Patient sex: M
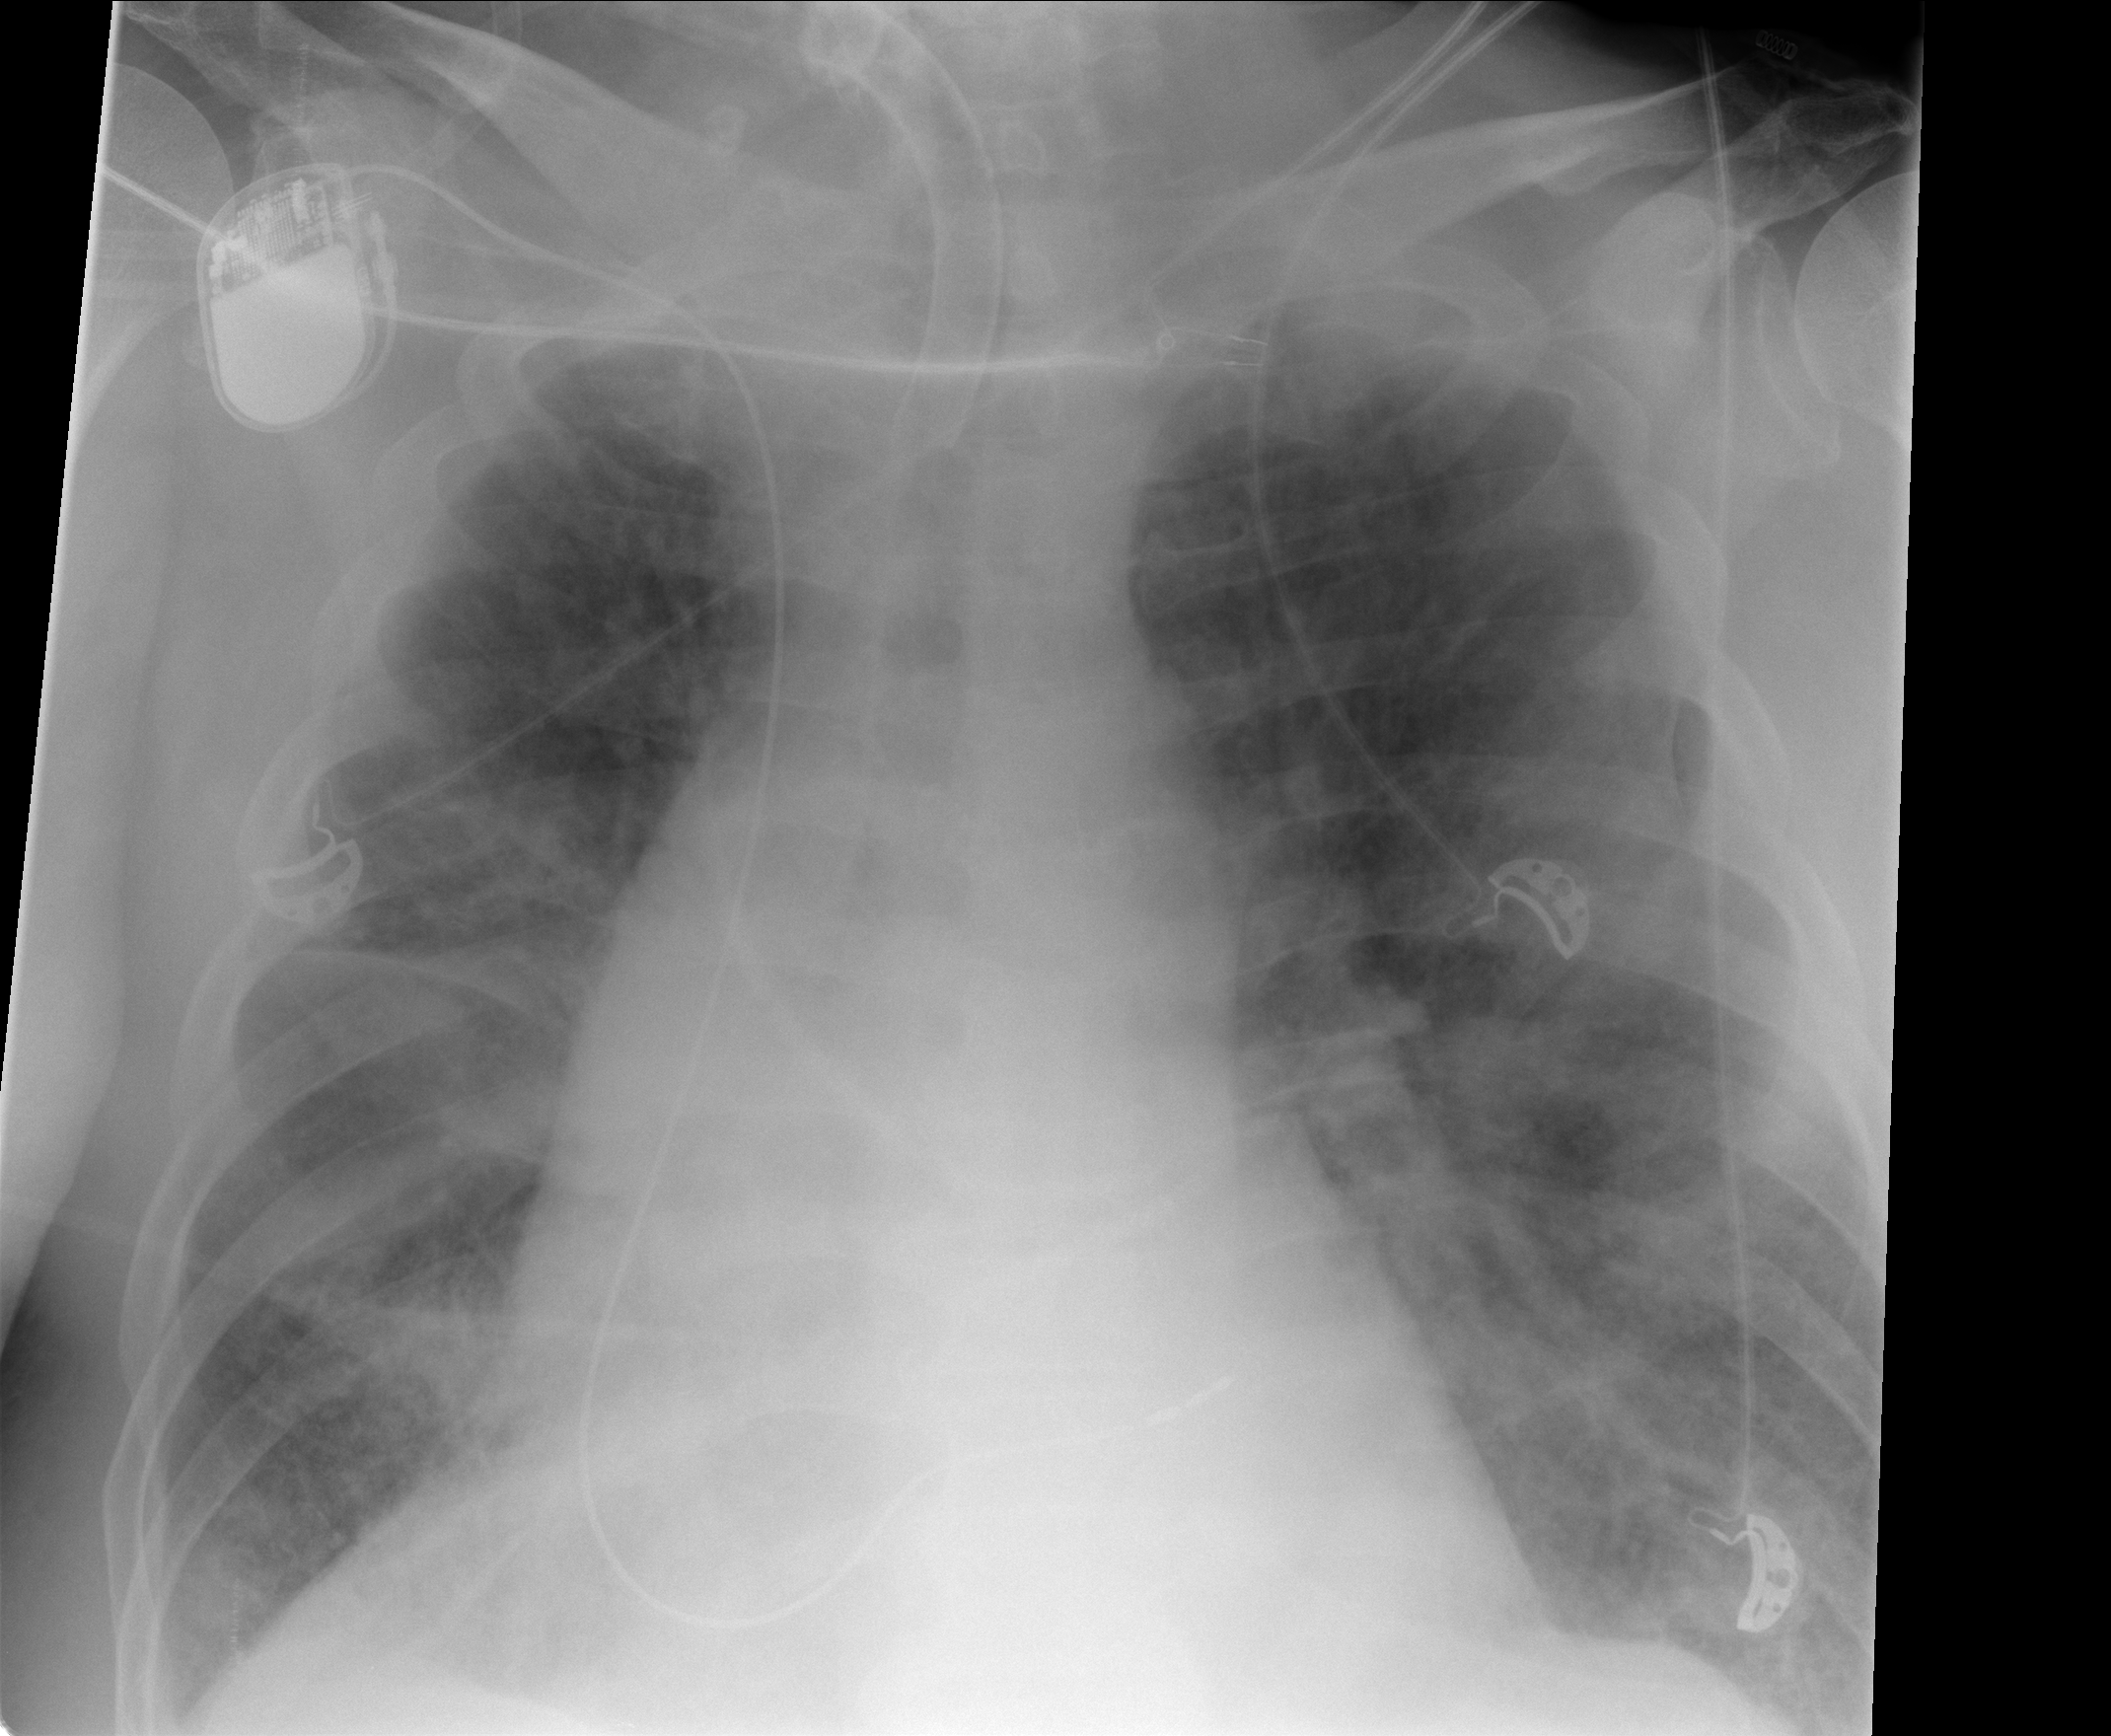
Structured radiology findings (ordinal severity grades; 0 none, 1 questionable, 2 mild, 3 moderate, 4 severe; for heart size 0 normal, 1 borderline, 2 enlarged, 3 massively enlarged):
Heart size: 2
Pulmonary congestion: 2
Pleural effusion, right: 2
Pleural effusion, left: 1
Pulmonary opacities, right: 2
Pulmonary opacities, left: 2
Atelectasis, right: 2
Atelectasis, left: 2